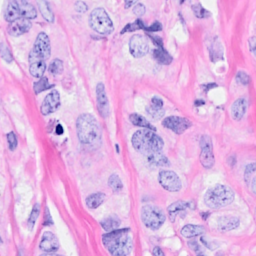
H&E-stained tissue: Breast